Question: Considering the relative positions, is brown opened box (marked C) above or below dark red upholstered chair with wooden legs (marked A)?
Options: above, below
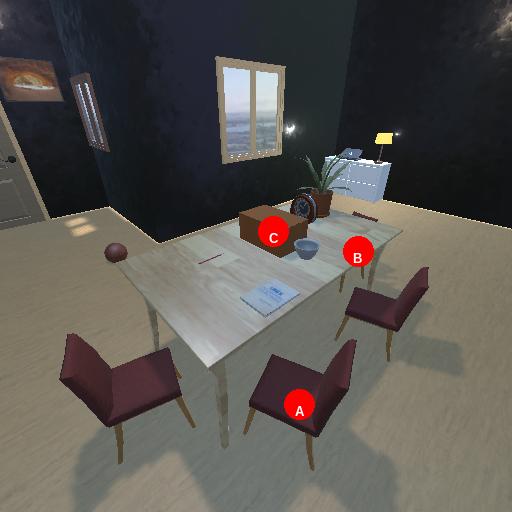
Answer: above